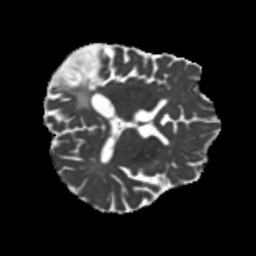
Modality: MD
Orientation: axial
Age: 68
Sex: male
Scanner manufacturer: siemens
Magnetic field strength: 3 T
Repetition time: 5.25 s
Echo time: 0.08 s